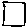
Label: square